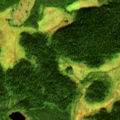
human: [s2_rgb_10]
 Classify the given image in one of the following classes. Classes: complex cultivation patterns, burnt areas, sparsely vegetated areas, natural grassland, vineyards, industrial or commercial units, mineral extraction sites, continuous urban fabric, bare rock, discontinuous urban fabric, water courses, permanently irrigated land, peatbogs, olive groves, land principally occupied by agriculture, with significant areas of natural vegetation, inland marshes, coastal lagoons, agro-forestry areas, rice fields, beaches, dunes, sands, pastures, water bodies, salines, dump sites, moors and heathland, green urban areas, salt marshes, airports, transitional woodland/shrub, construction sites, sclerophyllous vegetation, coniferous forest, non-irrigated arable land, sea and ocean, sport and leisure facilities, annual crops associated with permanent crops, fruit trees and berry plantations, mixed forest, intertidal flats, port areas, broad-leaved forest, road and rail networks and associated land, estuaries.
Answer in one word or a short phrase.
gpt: coniferous forest, transitional woodland/shrub, peatbogs